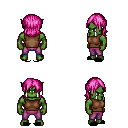
a pixel art fantasy rpg character, male body template, orc, green skin, brown sleeveless shirt, magenta pants, pink long bangs hairstyle, black slippers, four views (front, back, left, right), 2x2 character sprite sheet, small pixel art, hard edges, no anti-aliasing